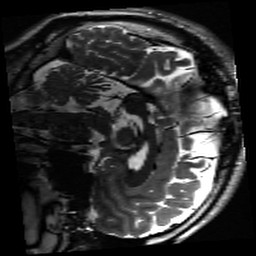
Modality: inplaneT2
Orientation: sagittal